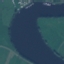
Land use / land cover class: River